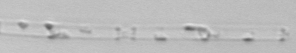
Label: Cerataulina_pelagica